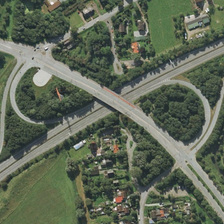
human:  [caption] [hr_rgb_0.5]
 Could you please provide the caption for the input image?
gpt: a viaduct near the village in the shape of figure of eight is decorated by dense jungle .

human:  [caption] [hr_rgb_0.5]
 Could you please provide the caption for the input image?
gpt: a viaduct near the village in the shape of figure of eight is decorated by dense jungle .

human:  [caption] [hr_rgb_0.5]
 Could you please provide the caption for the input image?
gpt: a viaduct near the village in the shape of figure of eight is decorated by dense jungle .

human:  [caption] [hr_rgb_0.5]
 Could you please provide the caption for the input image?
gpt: a curved viaduct spans the road and lush trees next to a dense residential area .

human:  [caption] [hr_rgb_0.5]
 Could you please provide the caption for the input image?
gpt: many green trees and some buildings are near a viaduct .